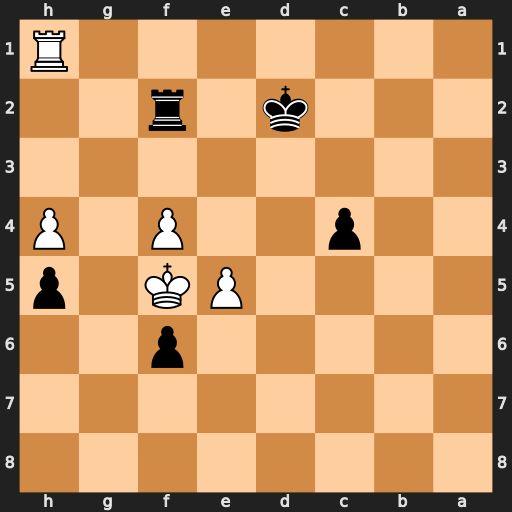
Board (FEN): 8/8/5p2/4PK1p/2p2P1P/8/3k1r2/7R
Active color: b
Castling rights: -
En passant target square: -
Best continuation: fxe5 Kxe5 c3 f5 c2